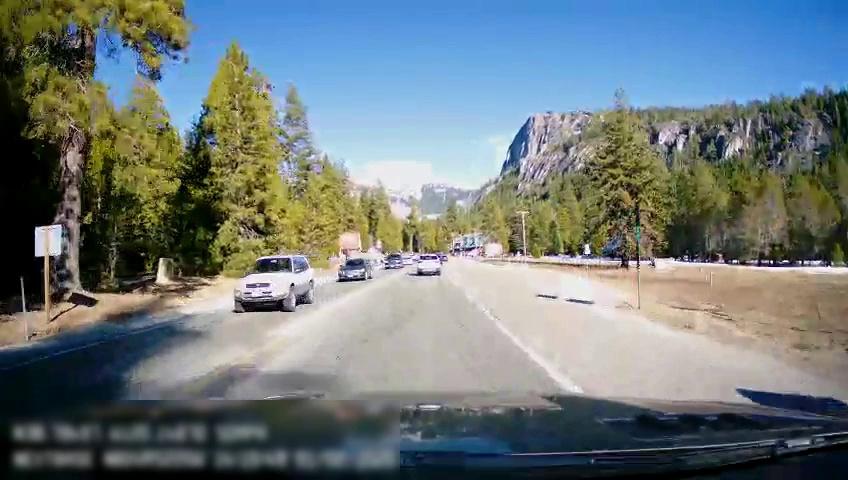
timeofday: Day
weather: Sunny
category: Drivable Space
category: Vehicles | SUV
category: Vehicles | Car
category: Vehicles | SUV
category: Vehicles | SUV
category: Lanes | Opposite Lane
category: Lanes | Current Lane